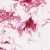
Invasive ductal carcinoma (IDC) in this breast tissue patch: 0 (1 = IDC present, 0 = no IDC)